一年级 · 计数
图, 填一填。一家 ( ) 口人，爷爷、奶奶、爸、妈、我，( ）支筷子 $(\quad)$个碗。宝宝吃饭有礼貌, 爱惜粮食人人夸。

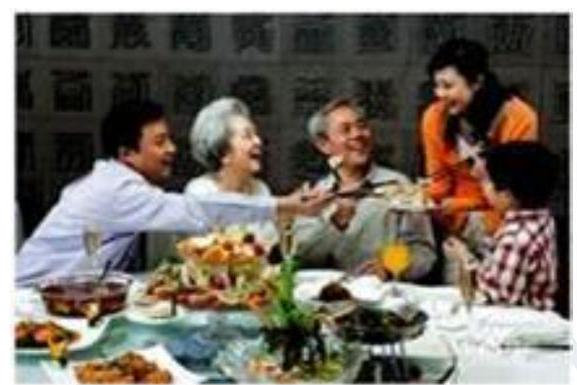
答案: 5 ; 10 ; 5$